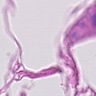
Metastatic tissue present: no